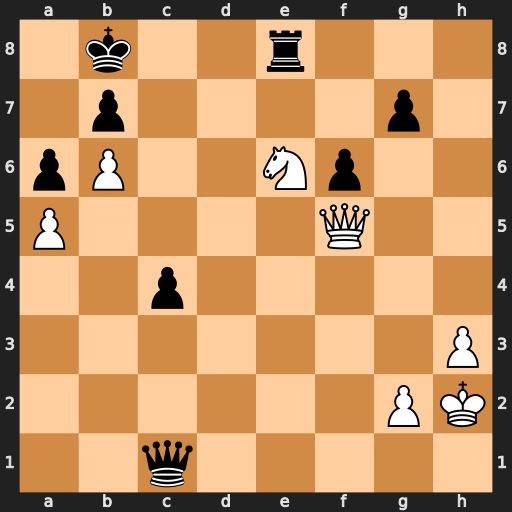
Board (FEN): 1k2r3/1p4p1/pP2Np2/P4Q2/2p5/7P/6PK/2q5
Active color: w
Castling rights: -
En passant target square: -
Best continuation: Qd5 Qa3 Nc5 Qxc5 Qxc5